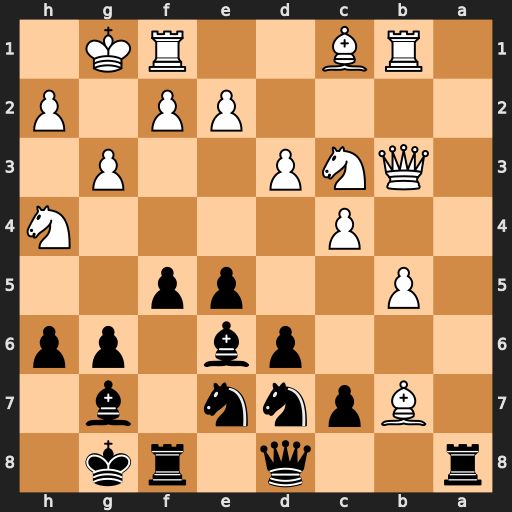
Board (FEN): r2q1rk1/1Bpnn1b1/3pb1pp/1P2pp2/2P4N/1QNP2P1/4PP1P/1RB2RK1
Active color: b
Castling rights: -
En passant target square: -
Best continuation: Nc5 Qb4 Nxb7